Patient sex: M
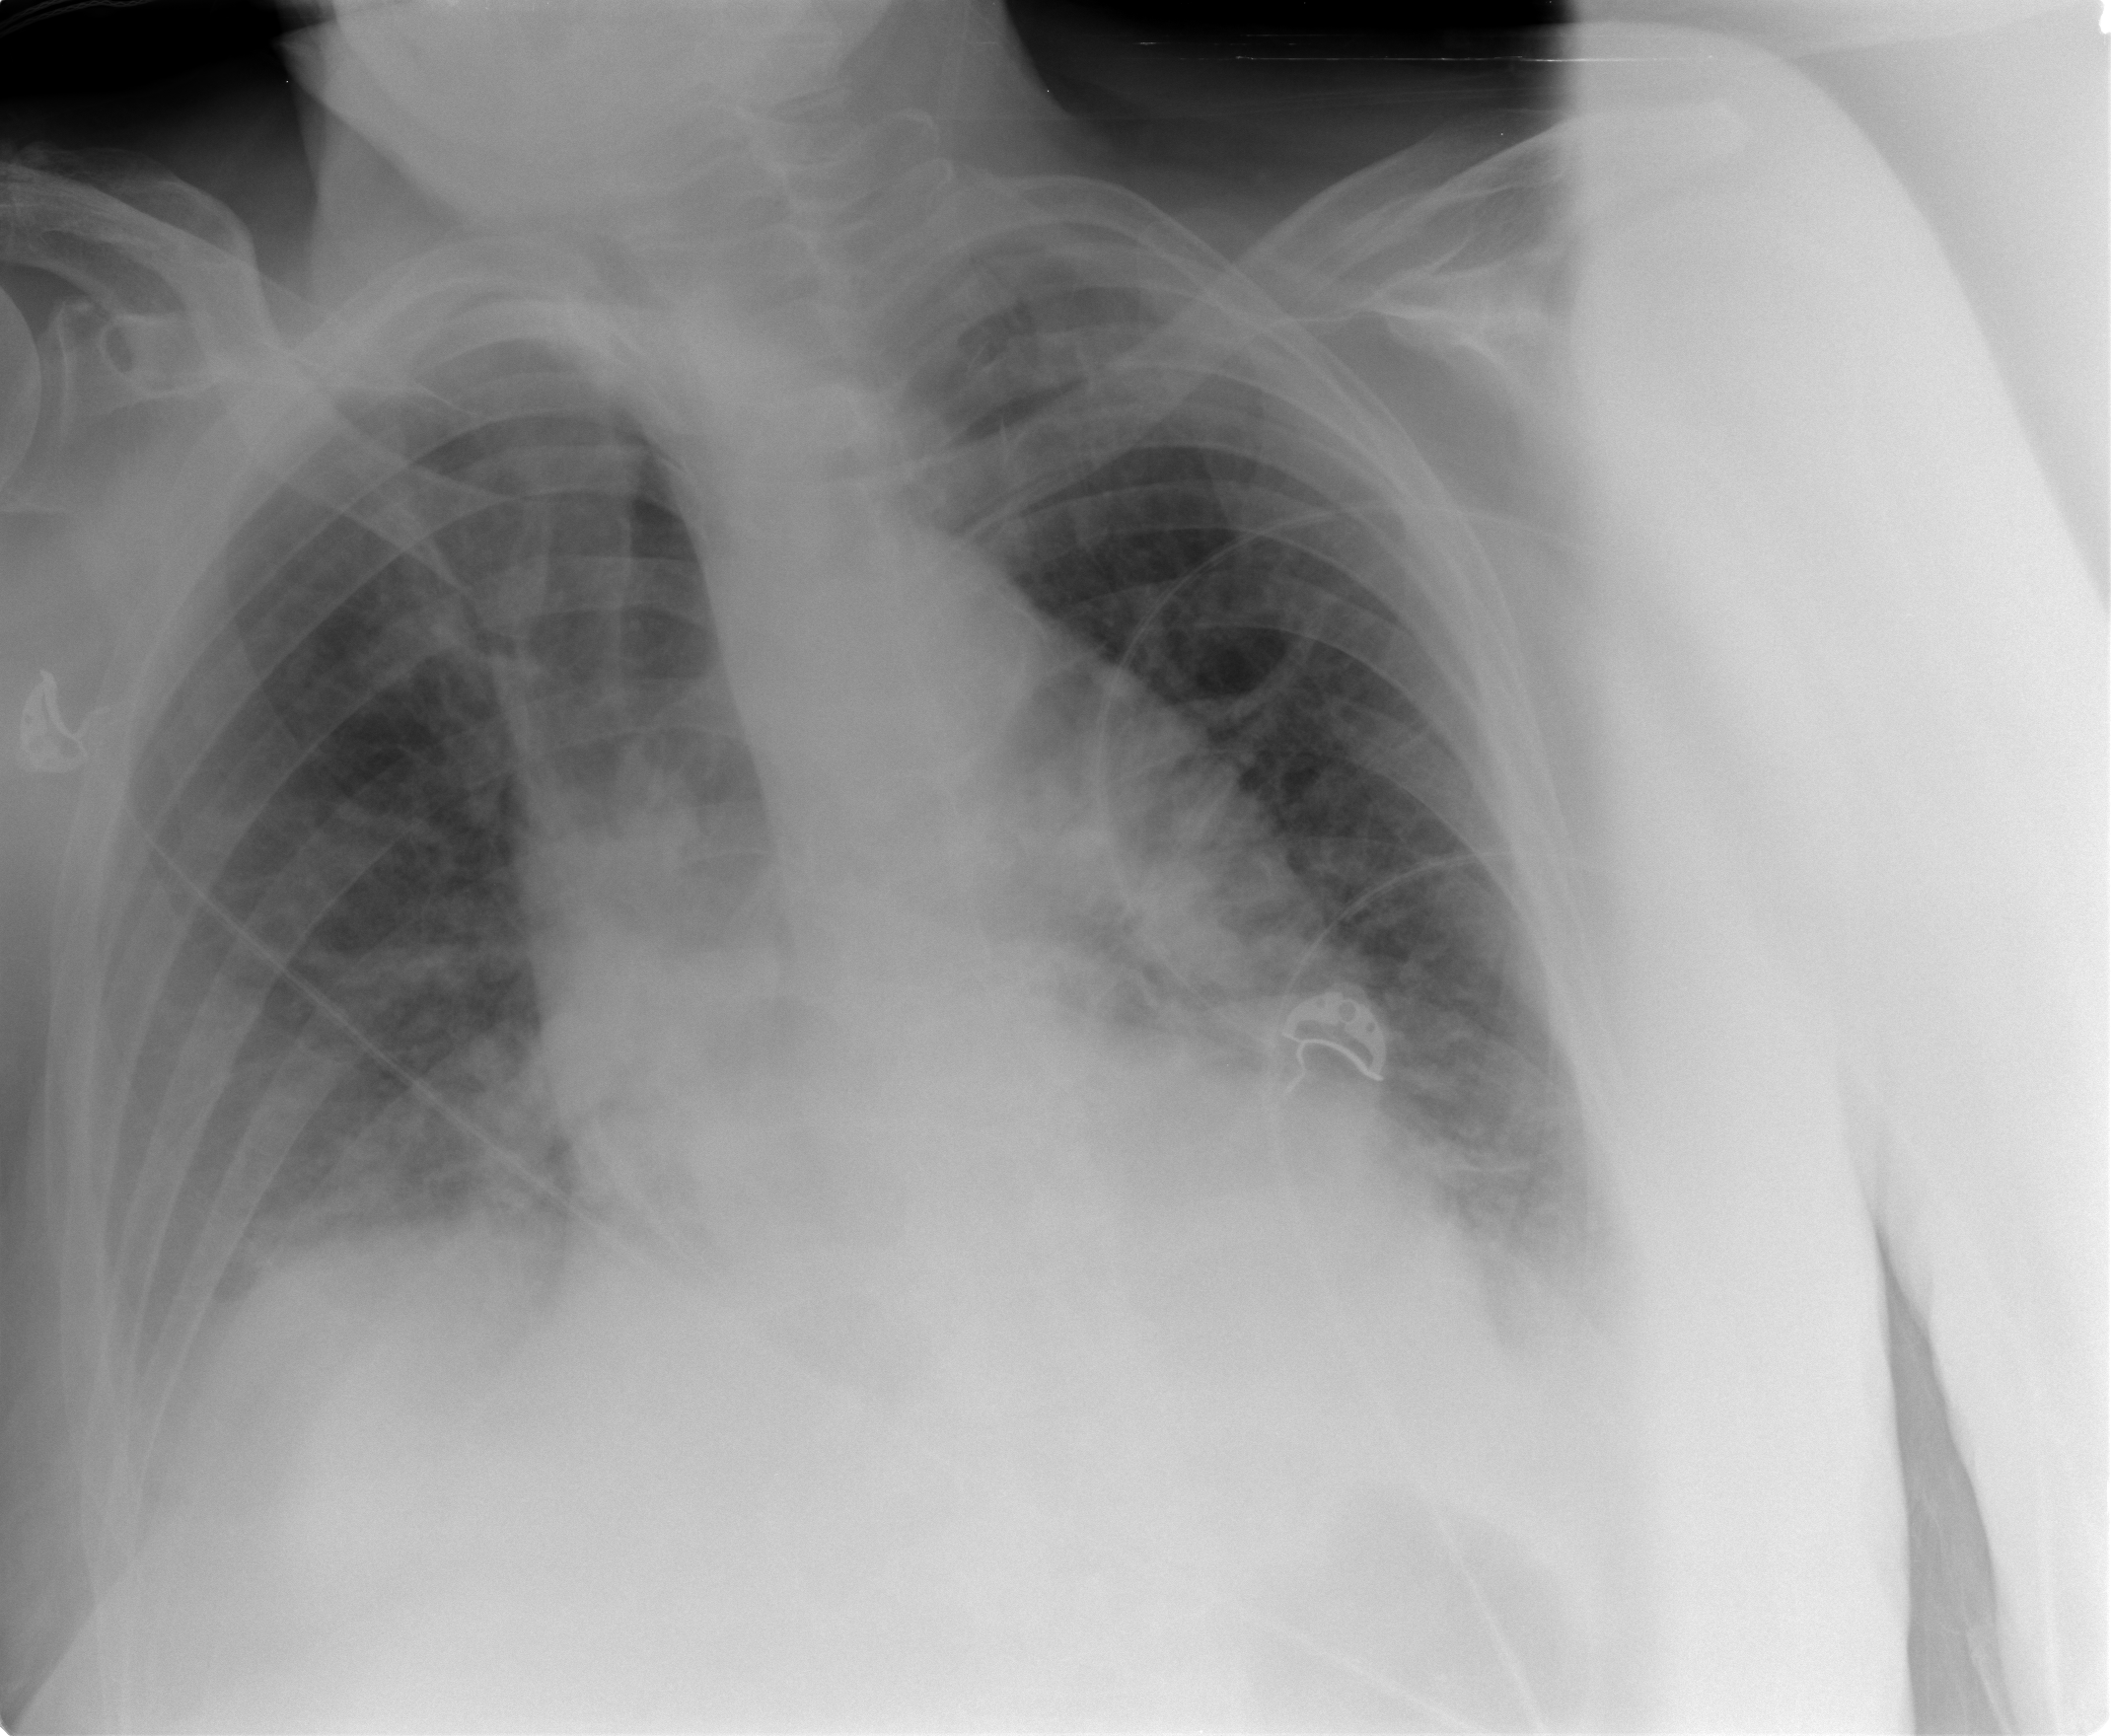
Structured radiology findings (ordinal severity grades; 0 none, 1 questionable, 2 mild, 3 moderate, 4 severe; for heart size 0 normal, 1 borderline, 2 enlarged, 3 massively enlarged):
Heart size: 2
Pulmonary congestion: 2
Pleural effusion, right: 2
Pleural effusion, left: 2
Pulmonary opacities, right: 1
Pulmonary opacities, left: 1
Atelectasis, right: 2
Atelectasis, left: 2